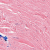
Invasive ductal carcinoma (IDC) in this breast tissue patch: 0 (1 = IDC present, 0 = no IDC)